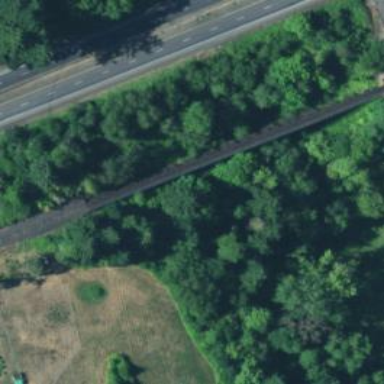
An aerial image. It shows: Bridge over railway line.